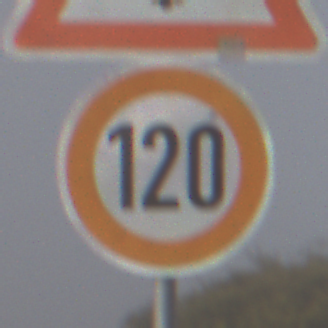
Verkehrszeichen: Geschwindigkeit120
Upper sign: SchneeOderEisglaette
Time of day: MorningAfternoon
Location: Outdoor (Nature)
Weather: PartlyCloudy
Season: NotSpecified
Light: Natural